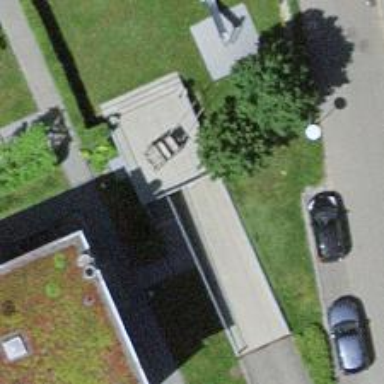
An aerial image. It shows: Parking entrance.